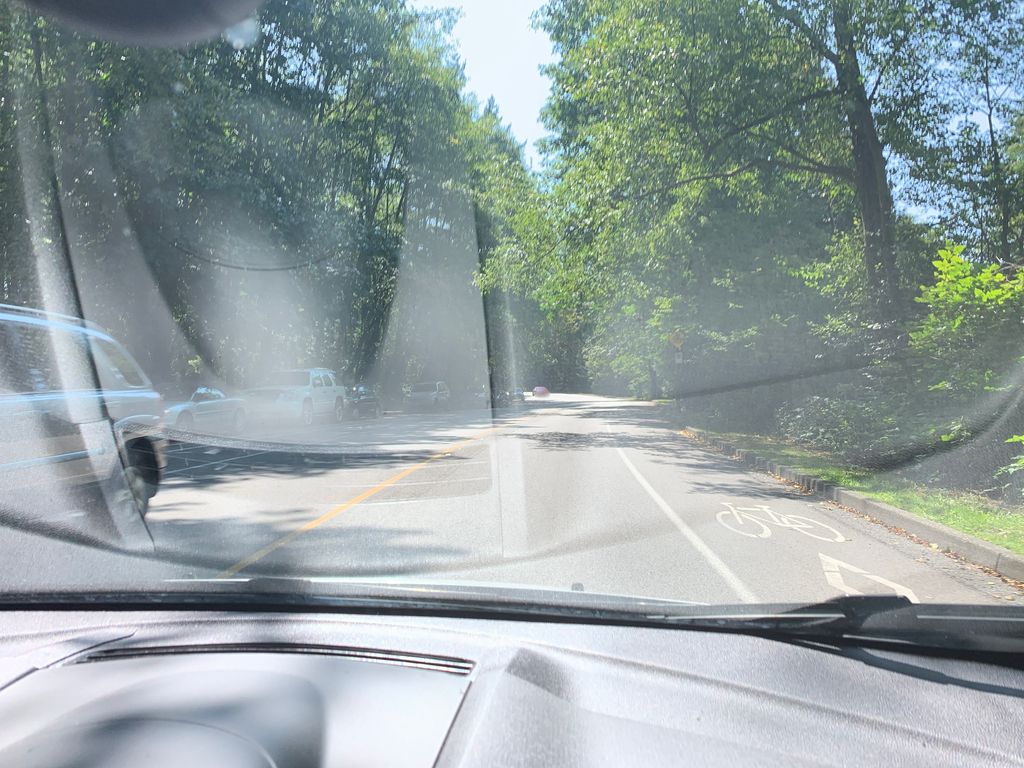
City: vancouver